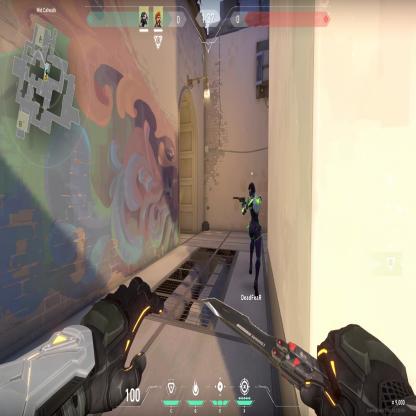
Label: teammate